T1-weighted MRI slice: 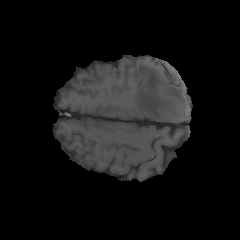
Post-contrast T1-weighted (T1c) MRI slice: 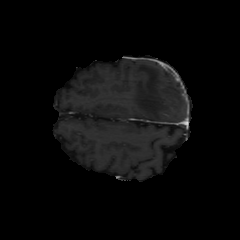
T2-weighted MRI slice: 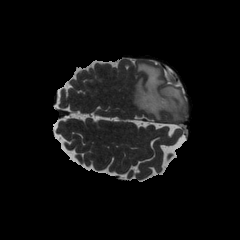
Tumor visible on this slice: yes